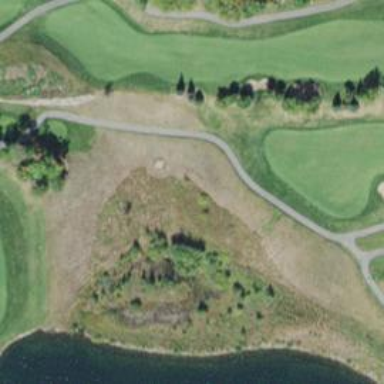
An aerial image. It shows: Path for both roads and golfers.